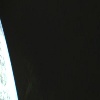
Label: space